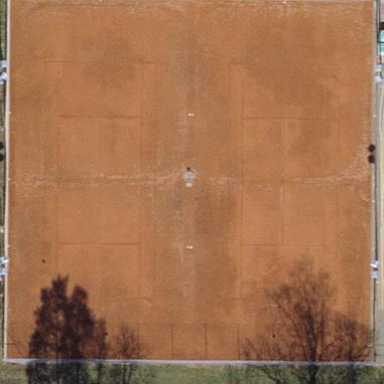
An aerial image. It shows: Tennis court on pitch designated for leisure land.